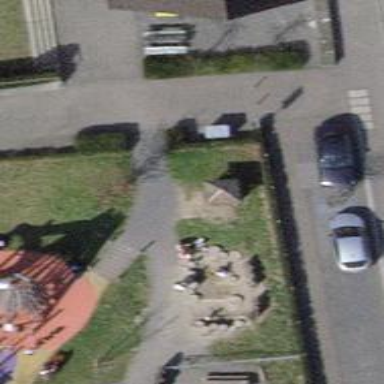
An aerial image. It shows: Entrance with barrier.